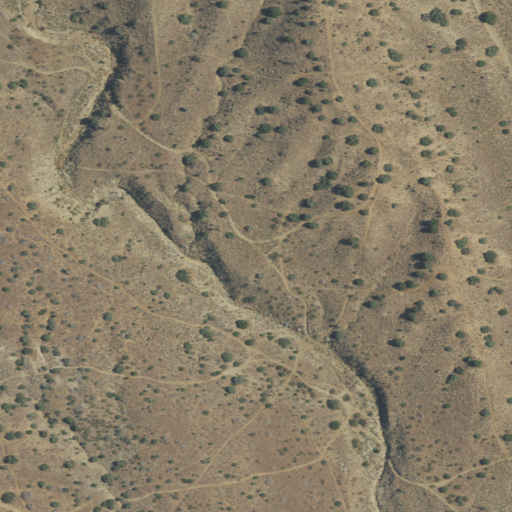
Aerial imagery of valley in California named Burham Canyon containing shrub and grassland